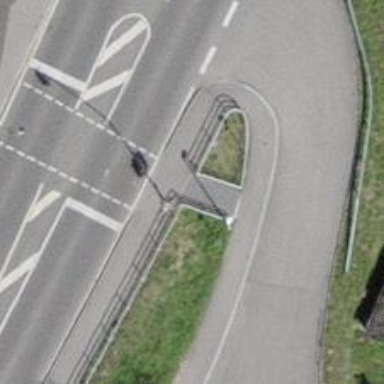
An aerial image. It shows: Set of steps on the road.